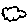
Label: cloud